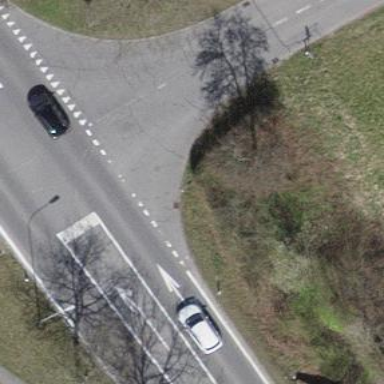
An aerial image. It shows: Primary highway intersecting roundabout.